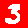
Digit: 3